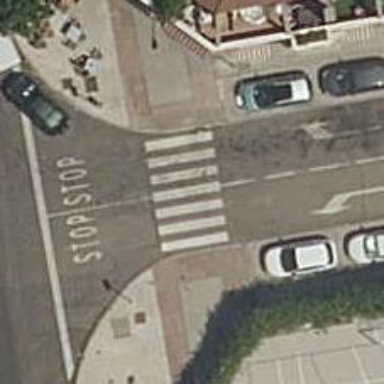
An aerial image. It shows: Marked road crossing.